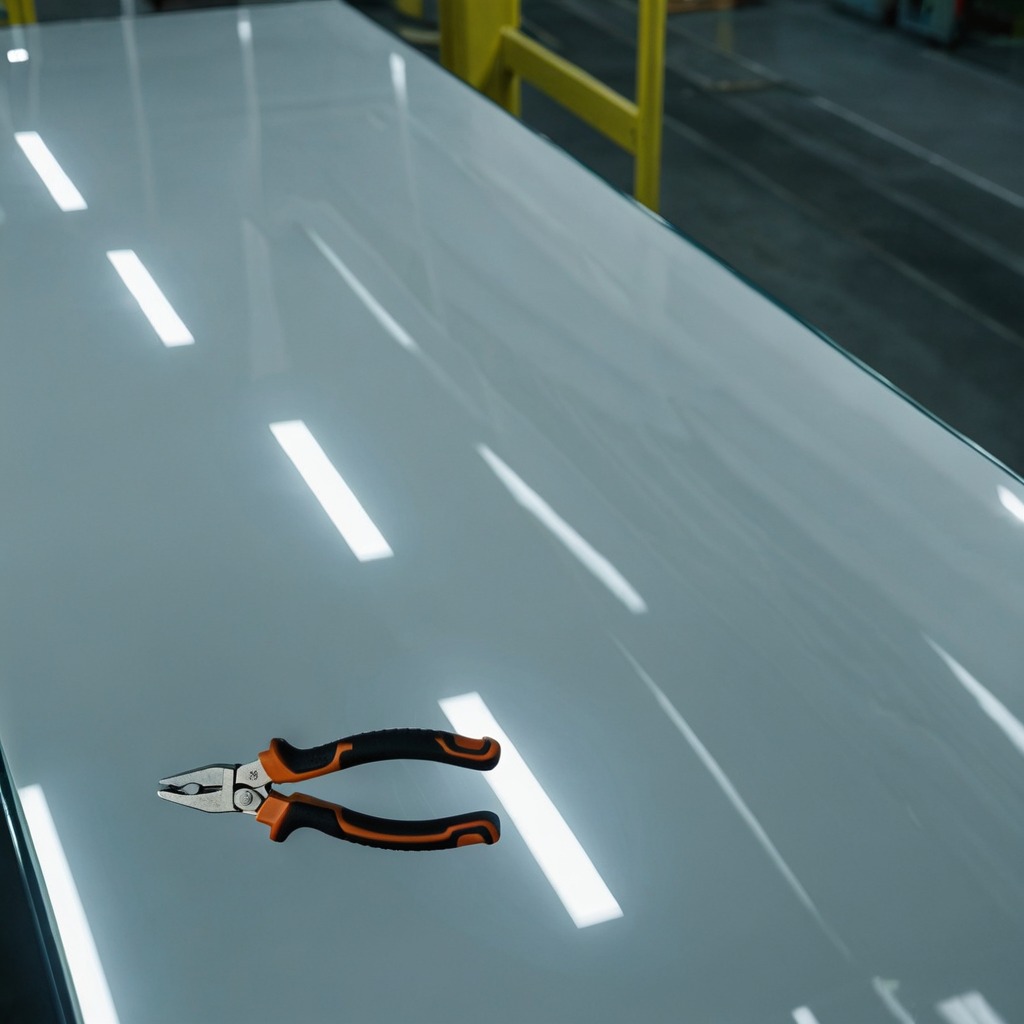
A plier is lying on the high-gloss table.